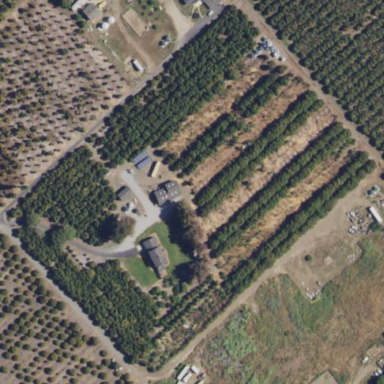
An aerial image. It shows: Orchard.